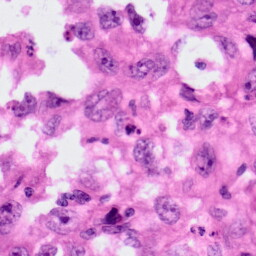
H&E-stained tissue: Lung